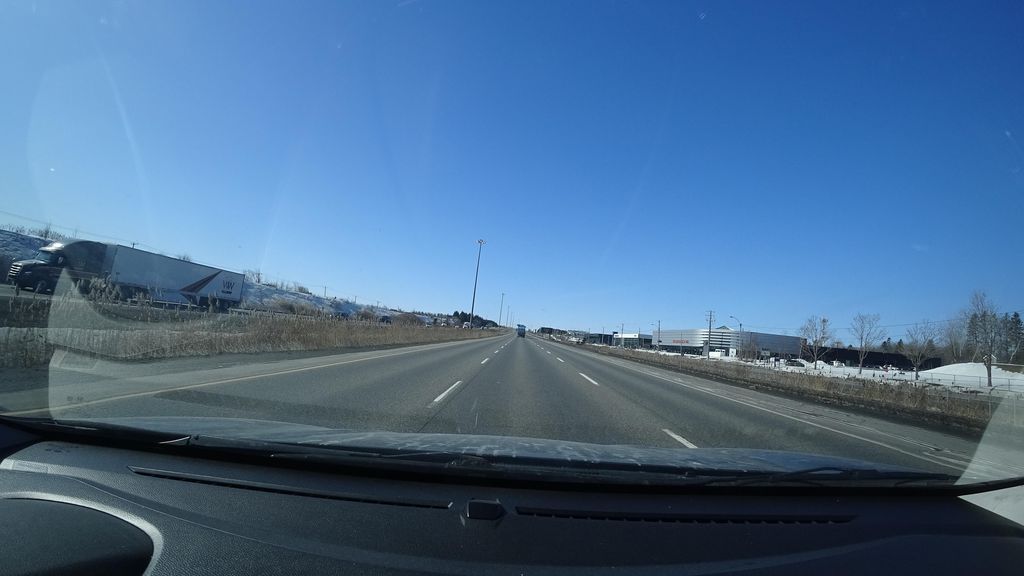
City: quebec_city